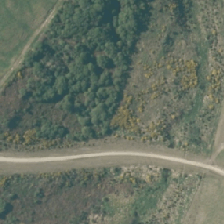
Land cover: high_producing_grassland